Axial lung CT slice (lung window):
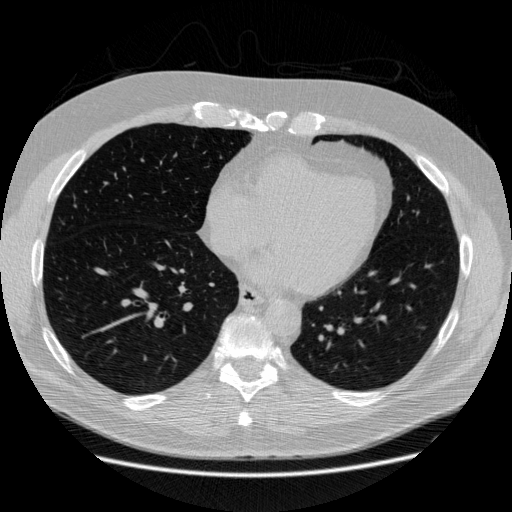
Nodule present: no